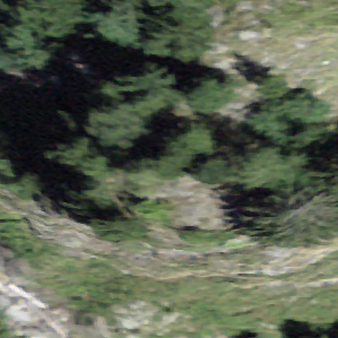
Label: other